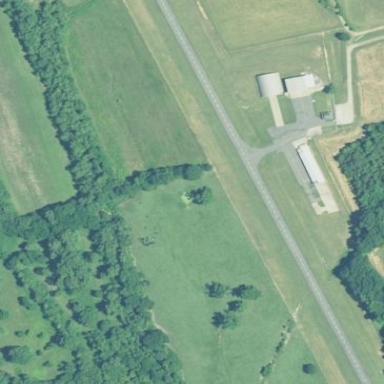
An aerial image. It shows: Fence around aerodrome.